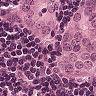
Metastatic tissue present: yes